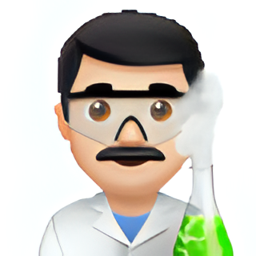
Name: male scientist type 1 2
Emoji: 👨🏻‍🔬
Group: People & Body
Sub-group: person-role